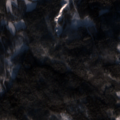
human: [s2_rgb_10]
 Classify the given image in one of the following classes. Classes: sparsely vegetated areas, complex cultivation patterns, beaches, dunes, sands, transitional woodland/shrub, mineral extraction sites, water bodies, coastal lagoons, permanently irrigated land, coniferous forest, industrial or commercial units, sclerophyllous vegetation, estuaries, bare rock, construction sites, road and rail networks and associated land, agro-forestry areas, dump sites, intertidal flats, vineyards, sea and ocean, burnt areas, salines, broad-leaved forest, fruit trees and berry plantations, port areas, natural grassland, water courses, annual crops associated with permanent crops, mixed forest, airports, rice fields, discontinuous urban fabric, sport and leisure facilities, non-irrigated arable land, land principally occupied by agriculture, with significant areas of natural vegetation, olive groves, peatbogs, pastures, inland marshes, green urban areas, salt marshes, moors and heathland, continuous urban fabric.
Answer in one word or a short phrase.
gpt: coniferous forest, mixed forest